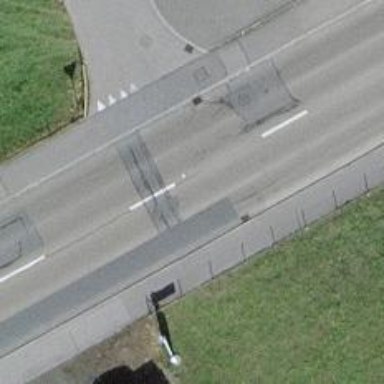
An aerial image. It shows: Asphalt road with sidewalks on both sides. The road is classified as primary highway.